Question: As per the attached, we have a Balanced Data Distributor set up in a data transformation covering about 2 million rows. The script tasks are identical - each one opens a connection to oracle and executes first a delete and then an insert. (This isn't relevant but it's done that way due to parameter issues with the Ole DB command and the Microsoft Ole DB provider for Oracle...)

The issue I'm running into is no matter how large I make my buffers or how many concurrent executions I configure, the BDD will not execute more than five concurrent processes at a time.
I've pulled back hundreds of thousands of rows in a larger buffer, and it just gets divided 5 ways. I've tried this on multiple machines - the current shot is from a 16 core server with -1 concurrent executions configured on the package - and no matter what, it's always 5 parallel jobs.
5 is better than 1, but with 2.5 million rows to insert/update, 15 rows per second at 5 concurrent executions isn't much better than 2-3 rows per second with 1 concurrent execution.
Can I force the BDD to use more paths, and if so how?
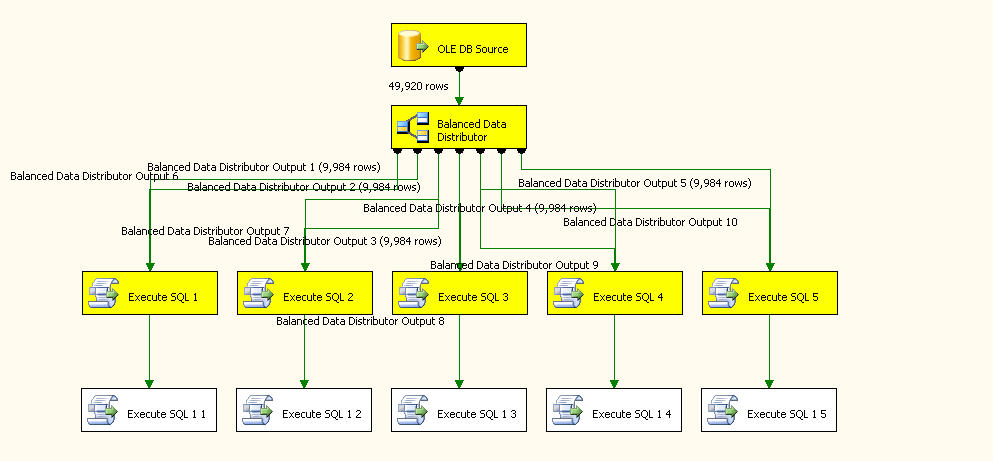
Answer: Short answer:
Yes BDD can make use of more than five paths. You shouldn't be doing anything special to force it, by definition it should automatically do it for you. Then why isn't it using more than 5 paths? Because your source is producing data faster than your destination can consume causing backpressure. To resolve it, you've to tune your destination components.
Long answer:
In theory, "the BDD takes input data and routes it in equal proportions to it's outputs, however many there are." In your set up, there are 10 outputs. So input data should be equally distributed to all the 10 outputs at the same time and you should see 10 paths executing at the same time - again in theory.
But another concept of BDD is "instead of routing individual rows, the BDD operates on buffers on data." Which means data flow engine initiates a buffer, fills it with as many rows as possible, and moves that buffer to the next component (script destination in your case). As you can see 5 buffers are used each with the same number of rows. If additional buffers were started, you'd have seen more paths being used. SSIS couldn't use additional buffers and ultimately additional paths because of a mechanism called backpressure; it happens when the source produces data faster than the destination can consume it. If it happens all memory would be used up by the source data and SSIS will not have any memory to use for the transformation and destination components. So to avoid it, SSIS limits the number of active buffers. It is set to 5 (can't be changed) which is exactly the number of threads you're seeing.
PS: The text within quotes is from <URL>